Field crop: maize
Growth stage: 2
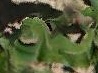
Species: maize